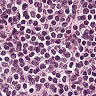
Metastatic tissue present: no